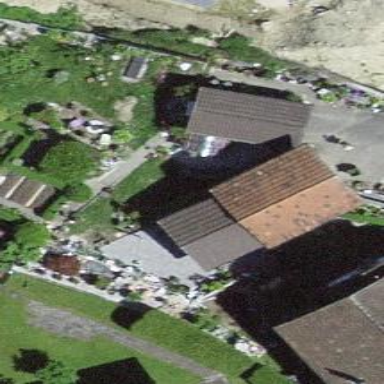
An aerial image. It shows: Garage.